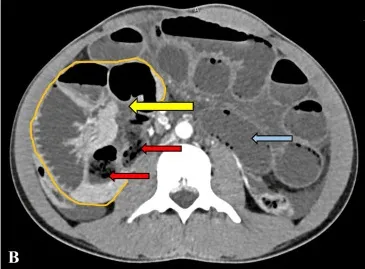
Right paraduodenal hernia. Axial sections of the CECT abdomen (A, B) show a cluster of dilated distal duodenal and proximal jejunal loops on the right side of the abdomen (yellow arrows). B: A few small bowel loops in the hernial sac show a small bowel feces sign (red arrows). Also note the dilated small bowel loops in the rest of the abdominal cavity (blue arrows). . CECT: contrast-enhanced computed tomography.
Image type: radiology (ct)